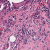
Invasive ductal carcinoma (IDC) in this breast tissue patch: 0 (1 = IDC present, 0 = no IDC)